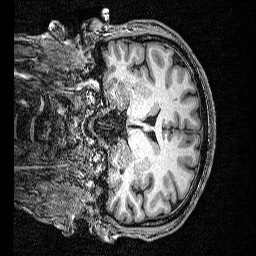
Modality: T1w
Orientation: coronal
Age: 50
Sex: male
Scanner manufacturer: siemens
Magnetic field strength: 3 T
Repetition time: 2.53 s
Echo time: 0.0035 s